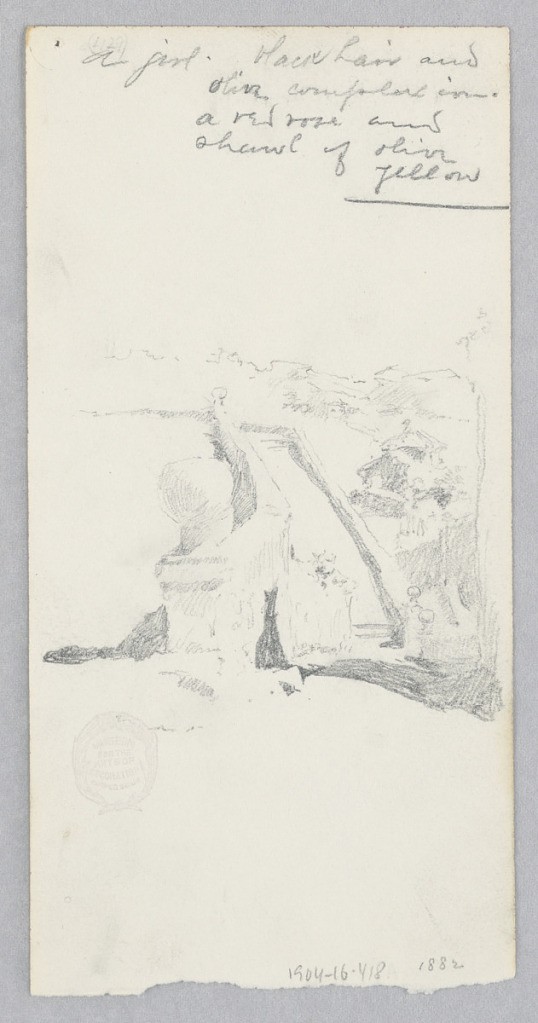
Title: Terrace garden
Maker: Robert Frederick Blum, American, 1857–1903
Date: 1882
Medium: Graphite on wove paper
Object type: Drawing
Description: Recto: Sketch of a terrace garden; Verso: Sketch of a female figure.